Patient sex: F
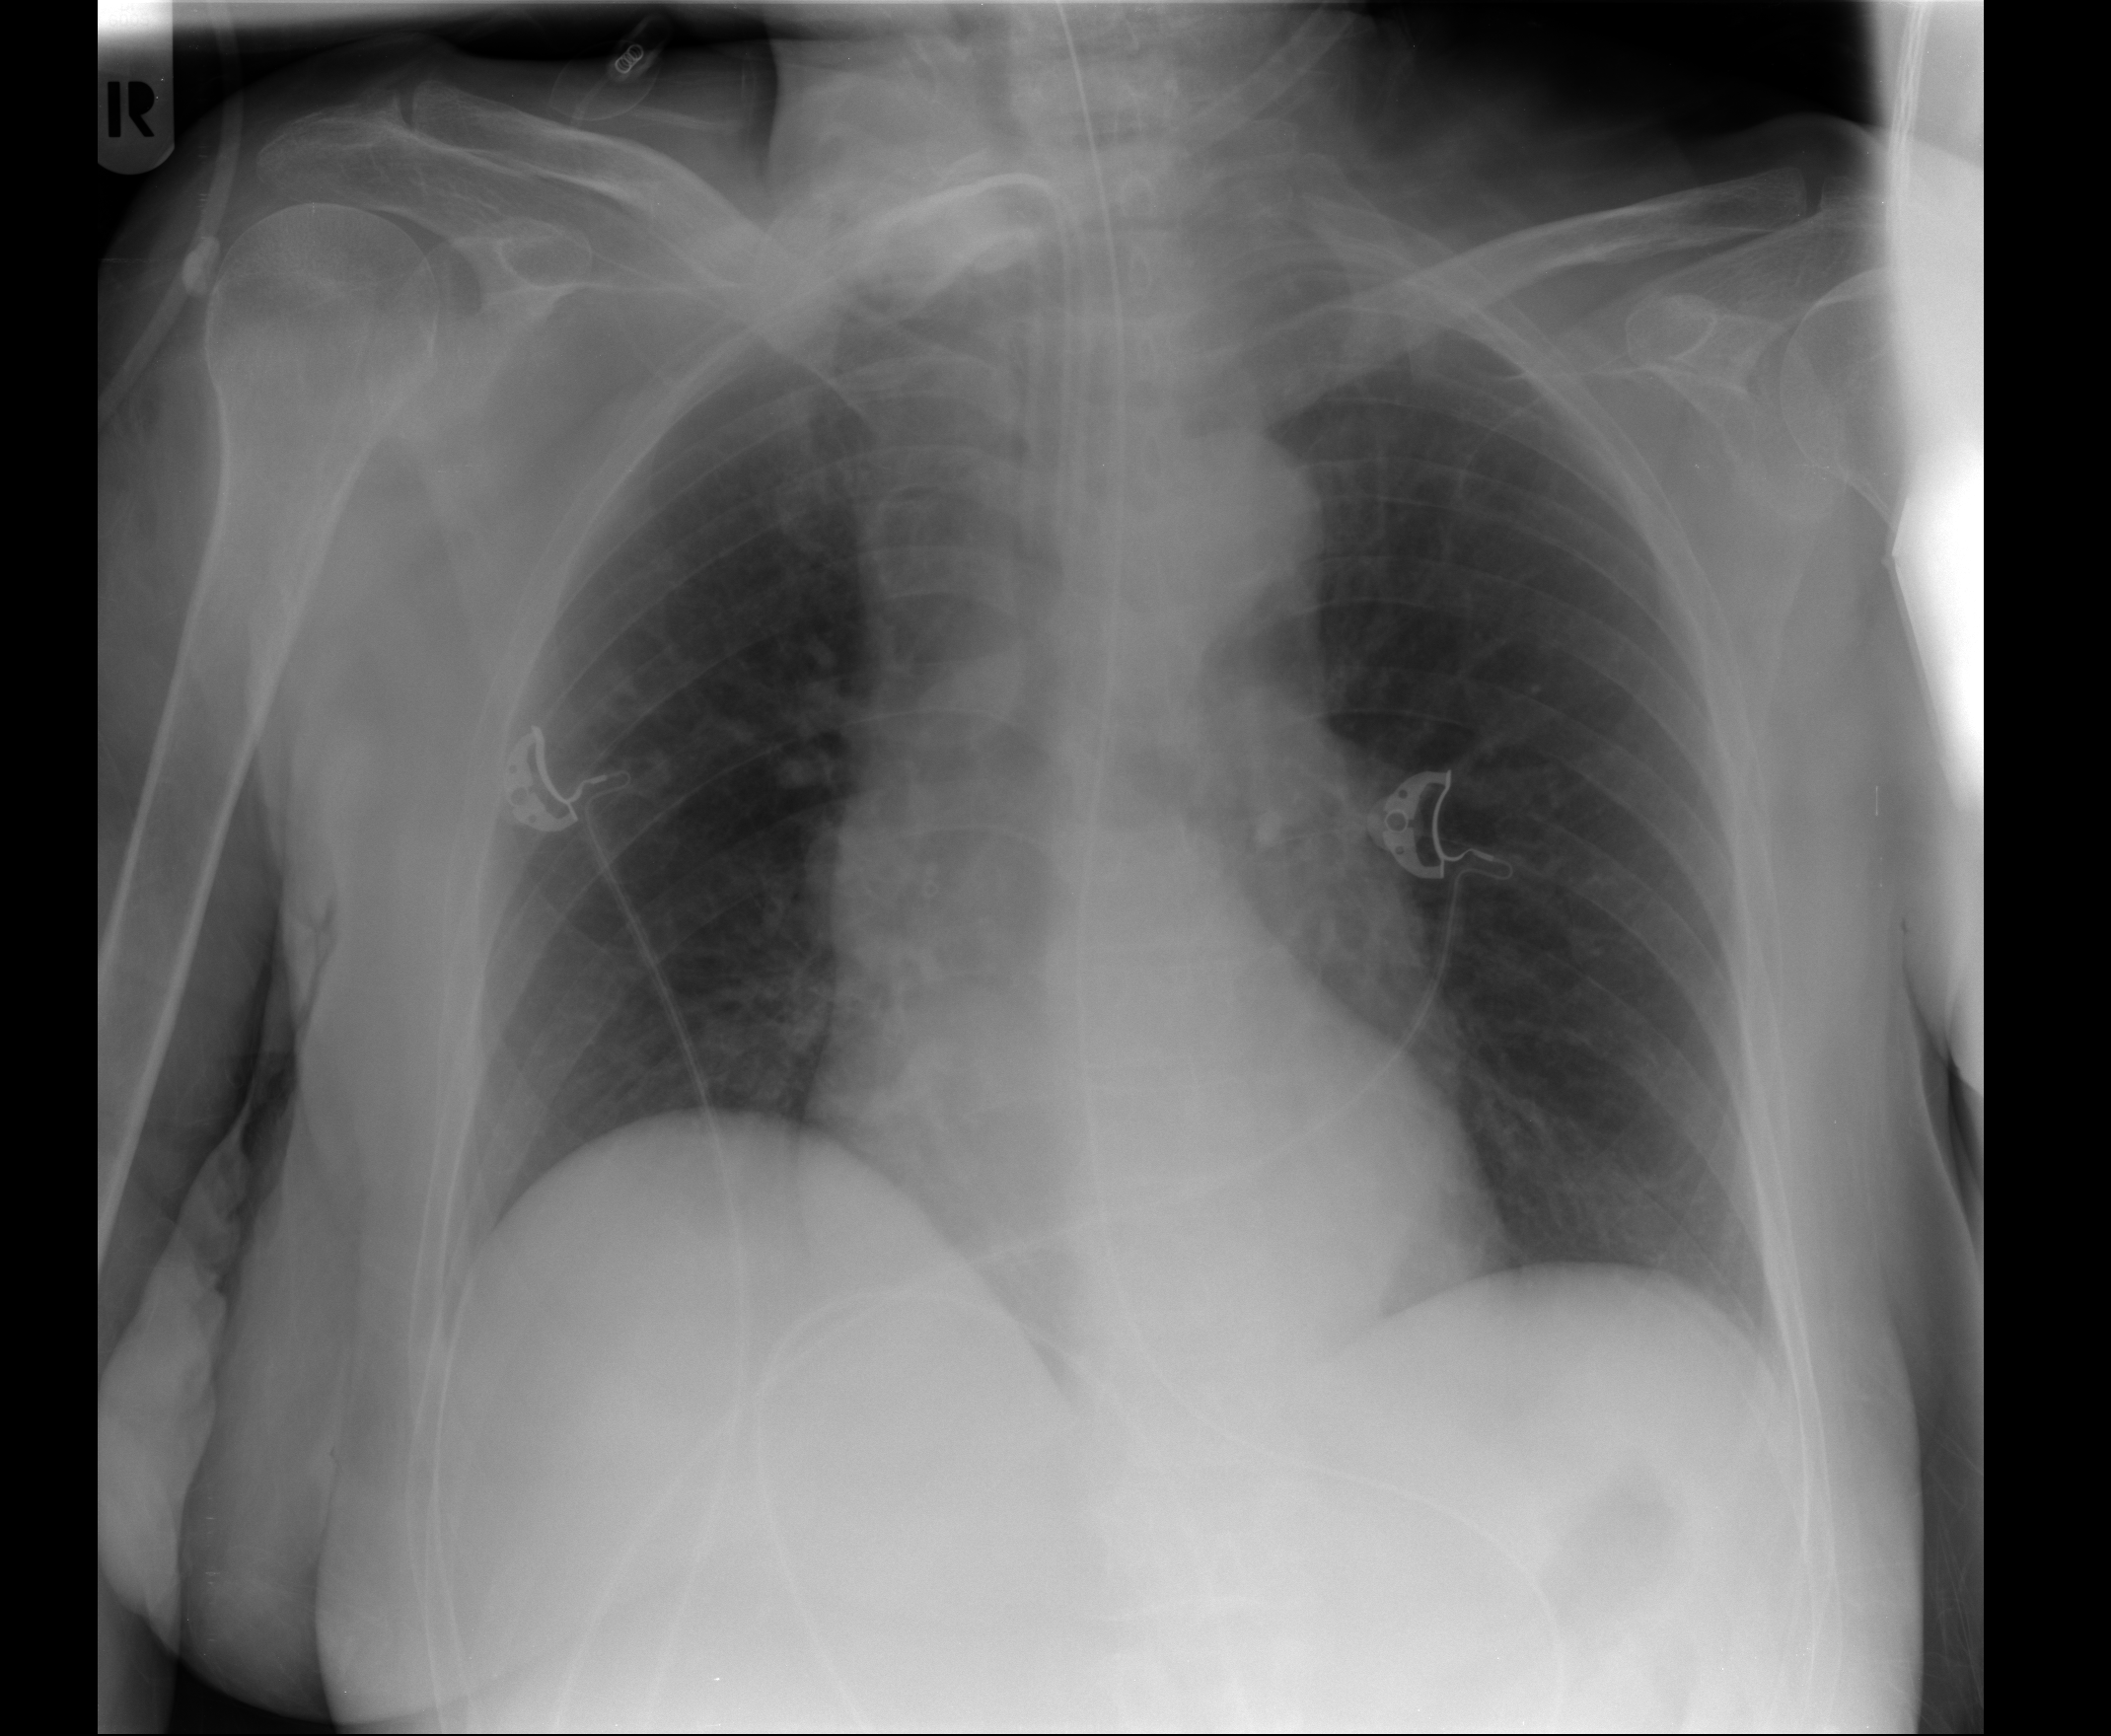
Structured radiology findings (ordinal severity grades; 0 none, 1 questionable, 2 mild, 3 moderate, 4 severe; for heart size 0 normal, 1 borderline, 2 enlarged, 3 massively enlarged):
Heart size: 0
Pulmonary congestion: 1
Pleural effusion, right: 0
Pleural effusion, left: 0
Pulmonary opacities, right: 0
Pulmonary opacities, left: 0
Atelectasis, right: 0
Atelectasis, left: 0